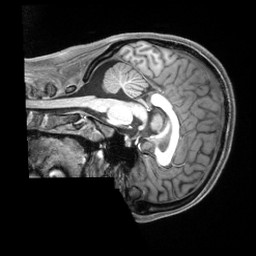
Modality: T1w
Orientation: sagittal
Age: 21
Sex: female
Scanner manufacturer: siemens
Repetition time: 2.3 s
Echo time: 0.00229 s